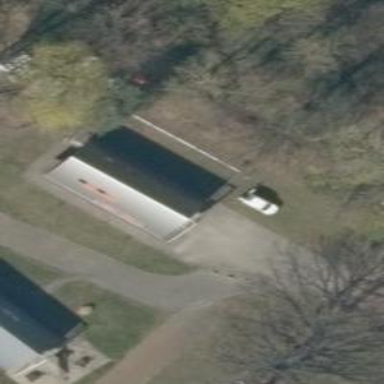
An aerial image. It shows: Building with gabled roof.